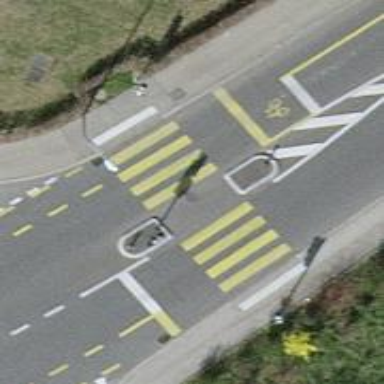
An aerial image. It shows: Road crossing with traffic signals and pedestrian island.